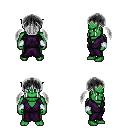
a pixel art fantasy rpg character, male body template, orc, green skin, purple robe, red pants, gray twin-tailed hairstyle, white cloth bracers, four views (front, back, left, right), 2x2 character sprite sheet, small pixel art, hard edges, no anti-aliasing